Question: I'm trying to open an .aspx file in Visual Studio 2003 and I receive the error "The file could not be loaded into the Web Forms designer...The designer could not be shown for this file because none of the classes within it can be designed." The file then opens displaying the HTML and not the web forms designer.

This is a new installation of VS 2003 on a Windows XP virtual machine. The same .aspx file opens fine on another XP pc. Any suggestions?
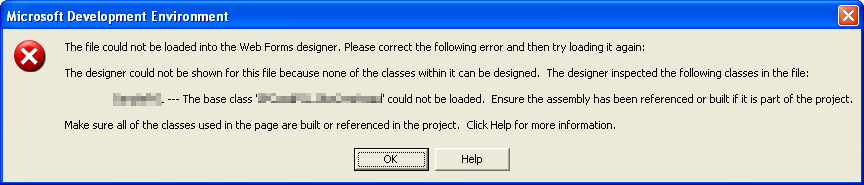
Answer: The problem went away after I installed <URL>.